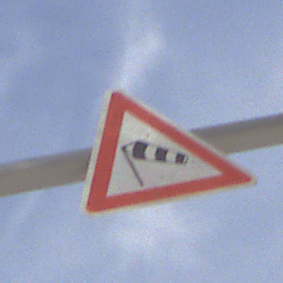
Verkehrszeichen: SeitenwindVonLinks
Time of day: MorningAfternoon
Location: Outdoor (Suburban)
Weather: PartlyCloudy
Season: NotSpecified
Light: Natural